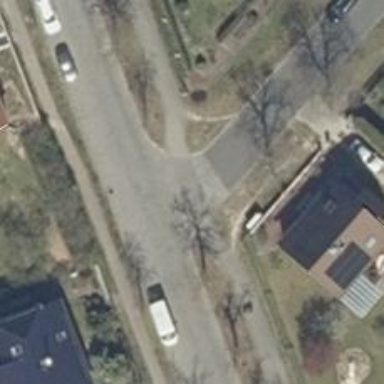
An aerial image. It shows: Unmarked road crossing.